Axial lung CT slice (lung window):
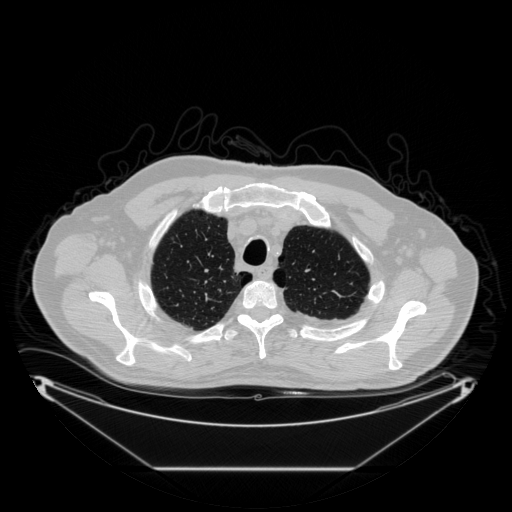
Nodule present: no